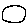
Label: moon